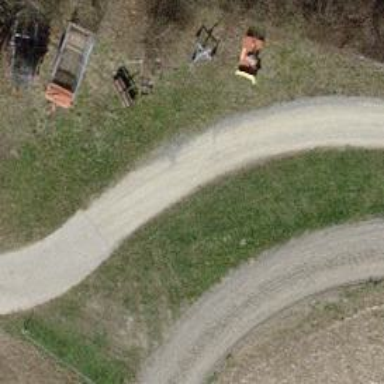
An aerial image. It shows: Gravel track with grade2 quality.